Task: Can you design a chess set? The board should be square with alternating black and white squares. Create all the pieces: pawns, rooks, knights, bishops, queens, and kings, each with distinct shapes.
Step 566:
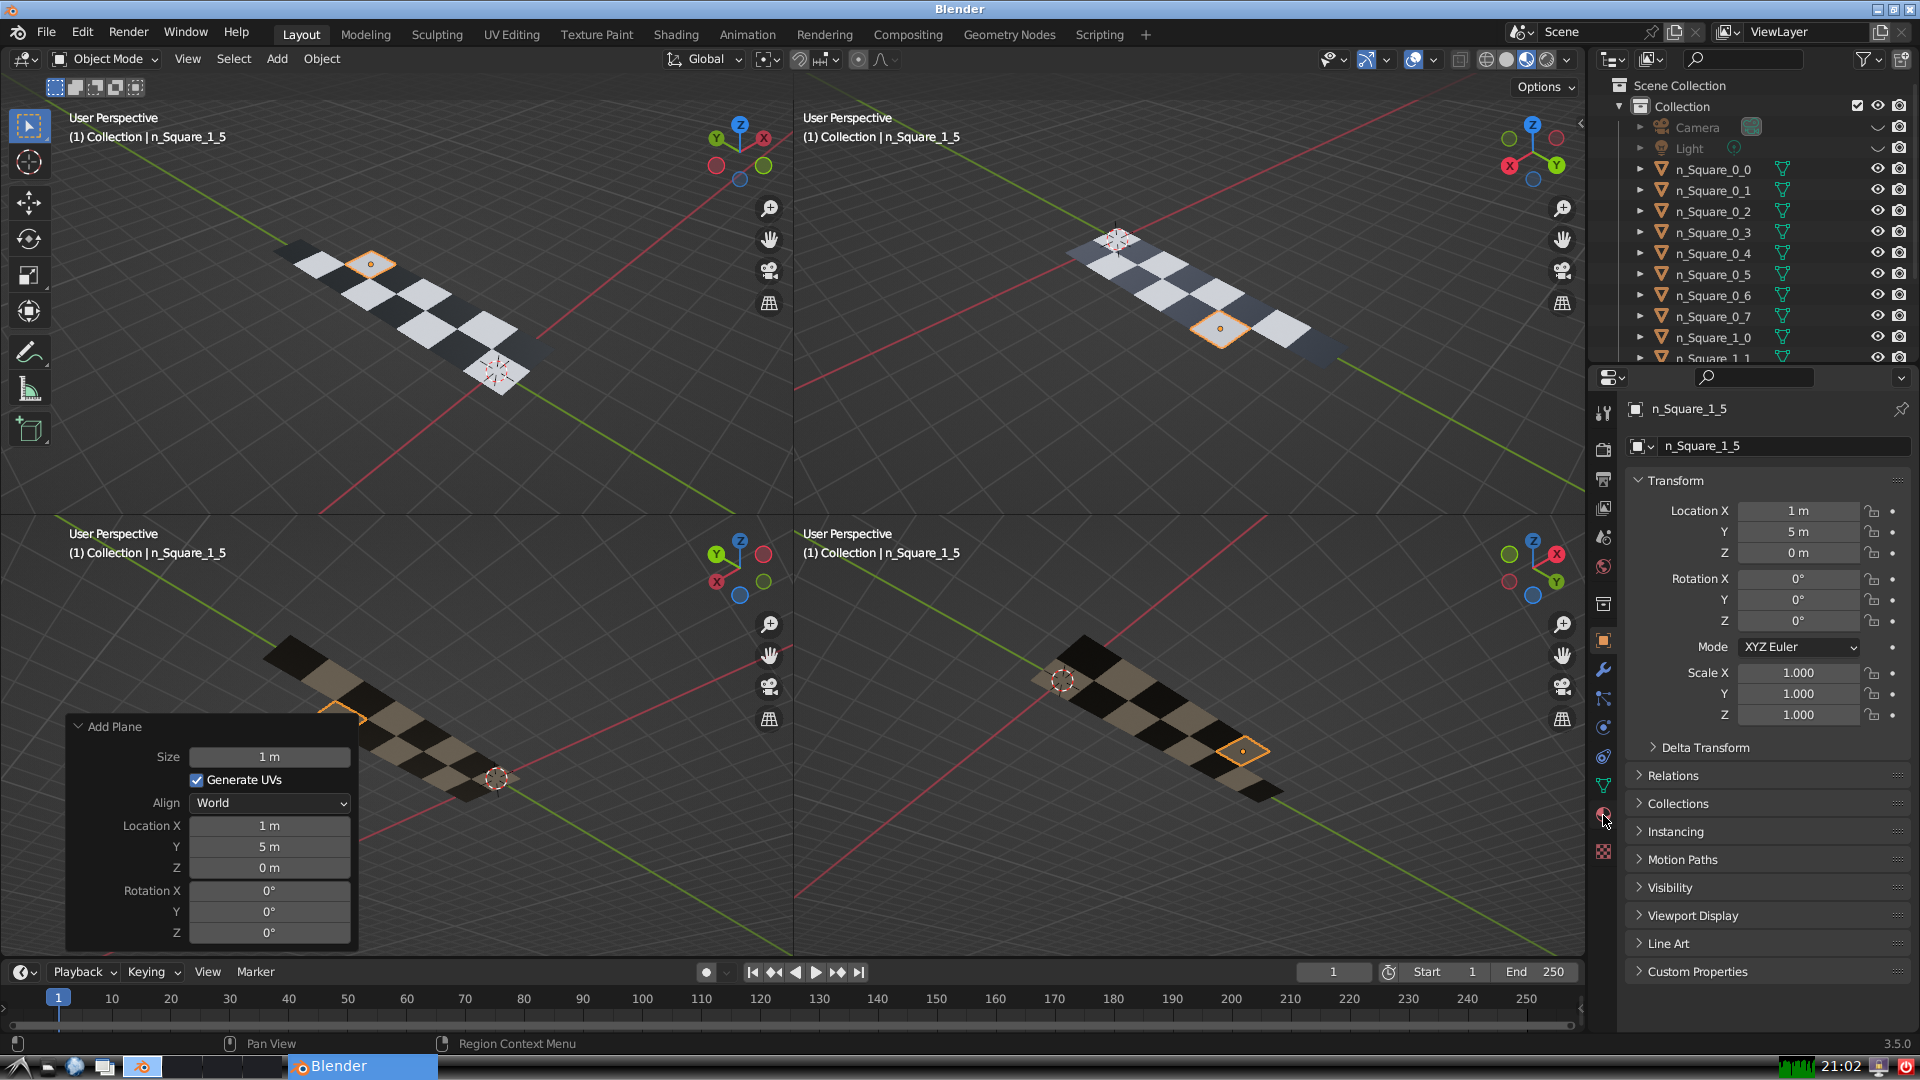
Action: click: no